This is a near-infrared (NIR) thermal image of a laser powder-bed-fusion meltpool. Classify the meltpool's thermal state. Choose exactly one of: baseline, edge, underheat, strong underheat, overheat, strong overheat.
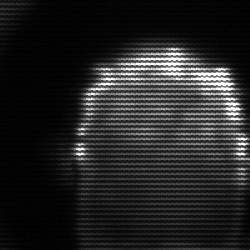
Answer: baseline